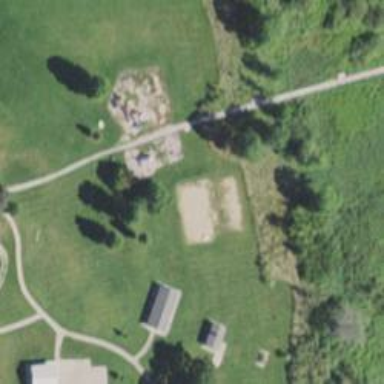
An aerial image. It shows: Springy playground.